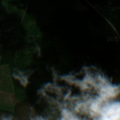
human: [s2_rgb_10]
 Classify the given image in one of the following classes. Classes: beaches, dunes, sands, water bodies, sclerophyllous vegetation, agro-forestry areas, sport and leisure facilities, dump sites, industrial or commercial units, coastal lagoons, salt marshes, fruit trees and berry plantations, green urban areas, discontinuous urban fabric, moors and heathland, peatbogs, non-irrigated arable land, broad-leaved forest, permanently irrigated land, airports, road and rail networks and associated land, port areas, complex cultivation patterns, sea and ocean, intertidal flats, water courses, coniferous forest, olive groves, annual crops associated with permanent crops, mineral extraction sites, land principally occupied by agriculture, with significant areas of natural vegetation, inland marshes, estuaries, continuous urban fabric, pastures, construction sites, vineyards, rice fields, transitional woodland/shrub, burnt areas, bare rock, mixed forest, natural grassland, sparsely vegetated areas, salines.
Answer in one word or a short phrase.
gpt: land principally occupied by agriculture, with significant areas of natural vegetation, broad-leaved forest, coniferous forest, mixed forest, transitional woodland/shrub